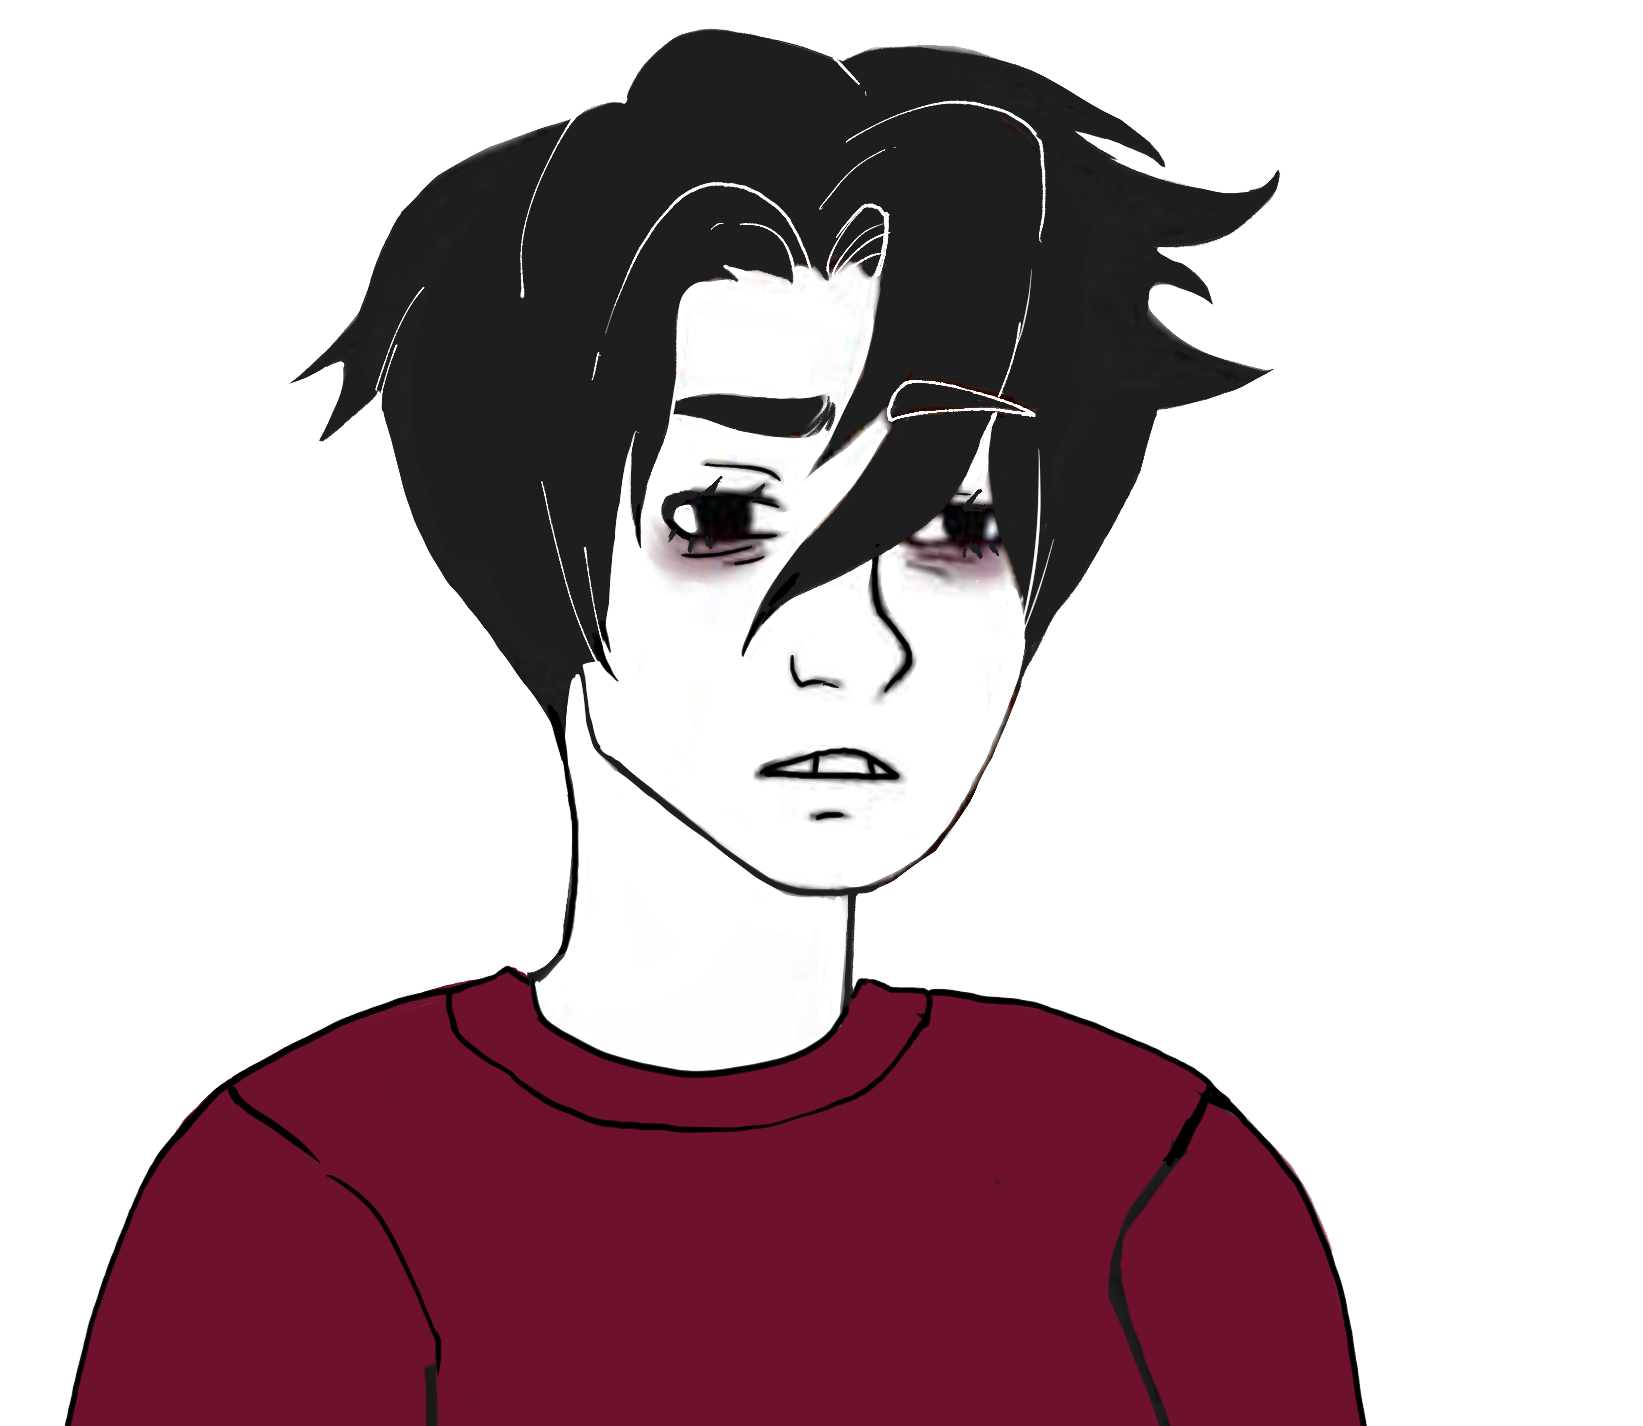
Label: 5_Twinkjak